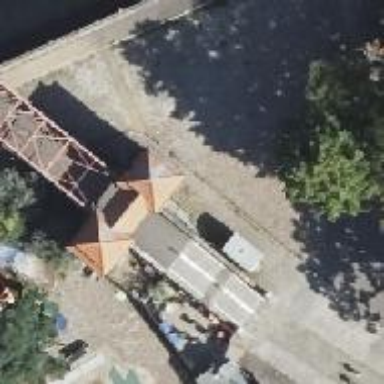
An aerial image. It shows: Footway on bridge that goes through building passage.